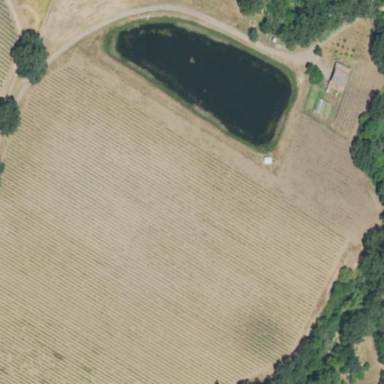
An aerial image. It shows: Vineyard with wine grapes as the main crop.